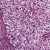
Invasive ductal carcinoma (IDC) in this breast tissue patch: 0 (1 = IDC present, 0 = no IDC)